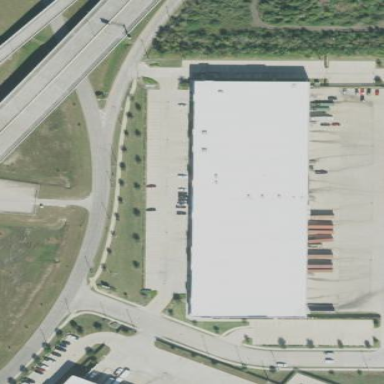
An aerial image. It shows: Warehouse.